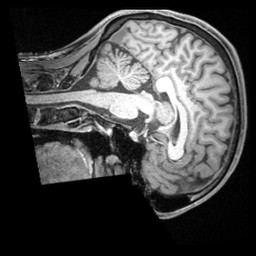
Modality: T1w
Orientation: sagittal
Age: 34
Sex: male
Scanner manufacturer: siemens
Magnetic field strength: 3 T
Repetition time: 1.68 s
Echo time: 0.00188 s